Field crop: maize
Growth stage: 2
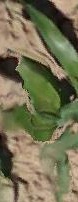
Species: maize